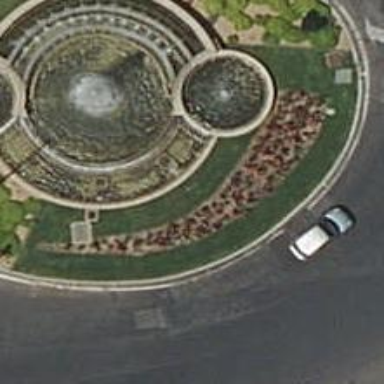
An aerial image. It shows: Beautiful fountain of water.